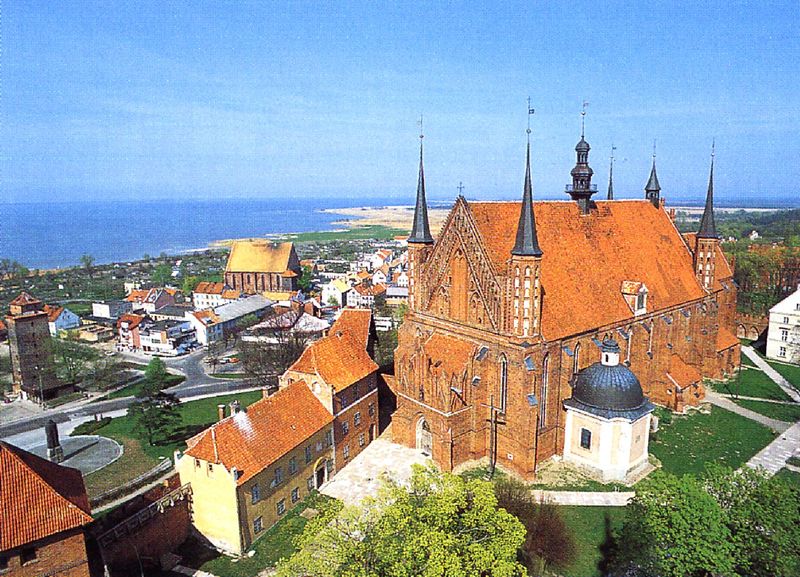
Titel: Olsztyn, Kathedrale Frombork (Frauenburg)
Standort: Olsztyn, Frombork (EU - PL - Ermland)
Schlagwörter: baum, berg, blau, himmel, meer, wasser, weiß, grün, kirchturm, sand, see, stadt, ufer, braun, fenster, schwarz, straße, dach, gras, park, rasen, rot, schloss, weg, wiese, beige, architektur, spitze, horizont, häuser, norden, kirche, wege, gotik, turm, garten, statue, küste, strand, ort, dorf, dächer, giebel, ziegel, farbe, backstein, platz, vogelperspektive, kuppel, spitz, tor, anbau, foto, straßen, kloster, tumr, türme, dom, denkmal, kreuzung, portal, spitzbogen, kapelle, spitzdach, wassser, backsteingotik, rote dächer, #häuser